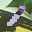
Label: 1